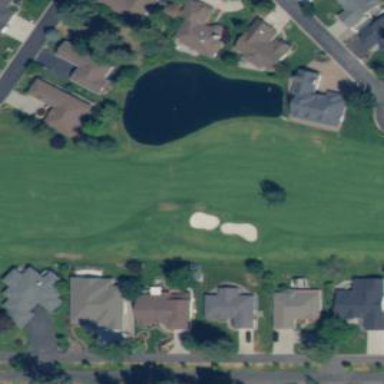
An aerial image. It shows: Golf fairway in the image.